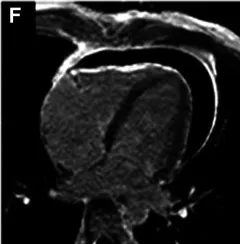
While a marked late gadolinium enhancement of pericardial layers is evident , suggesting diffuse pericardial fibrosis.
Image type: radiology (mri)